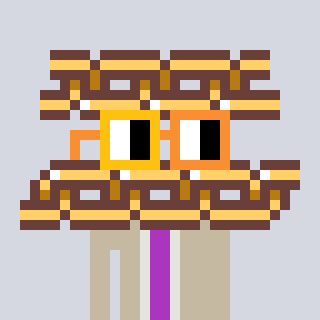
a pixel art character with square yellow and orange glasses, a chain-shaped head and a bege-colored body on a cool background